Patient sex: M
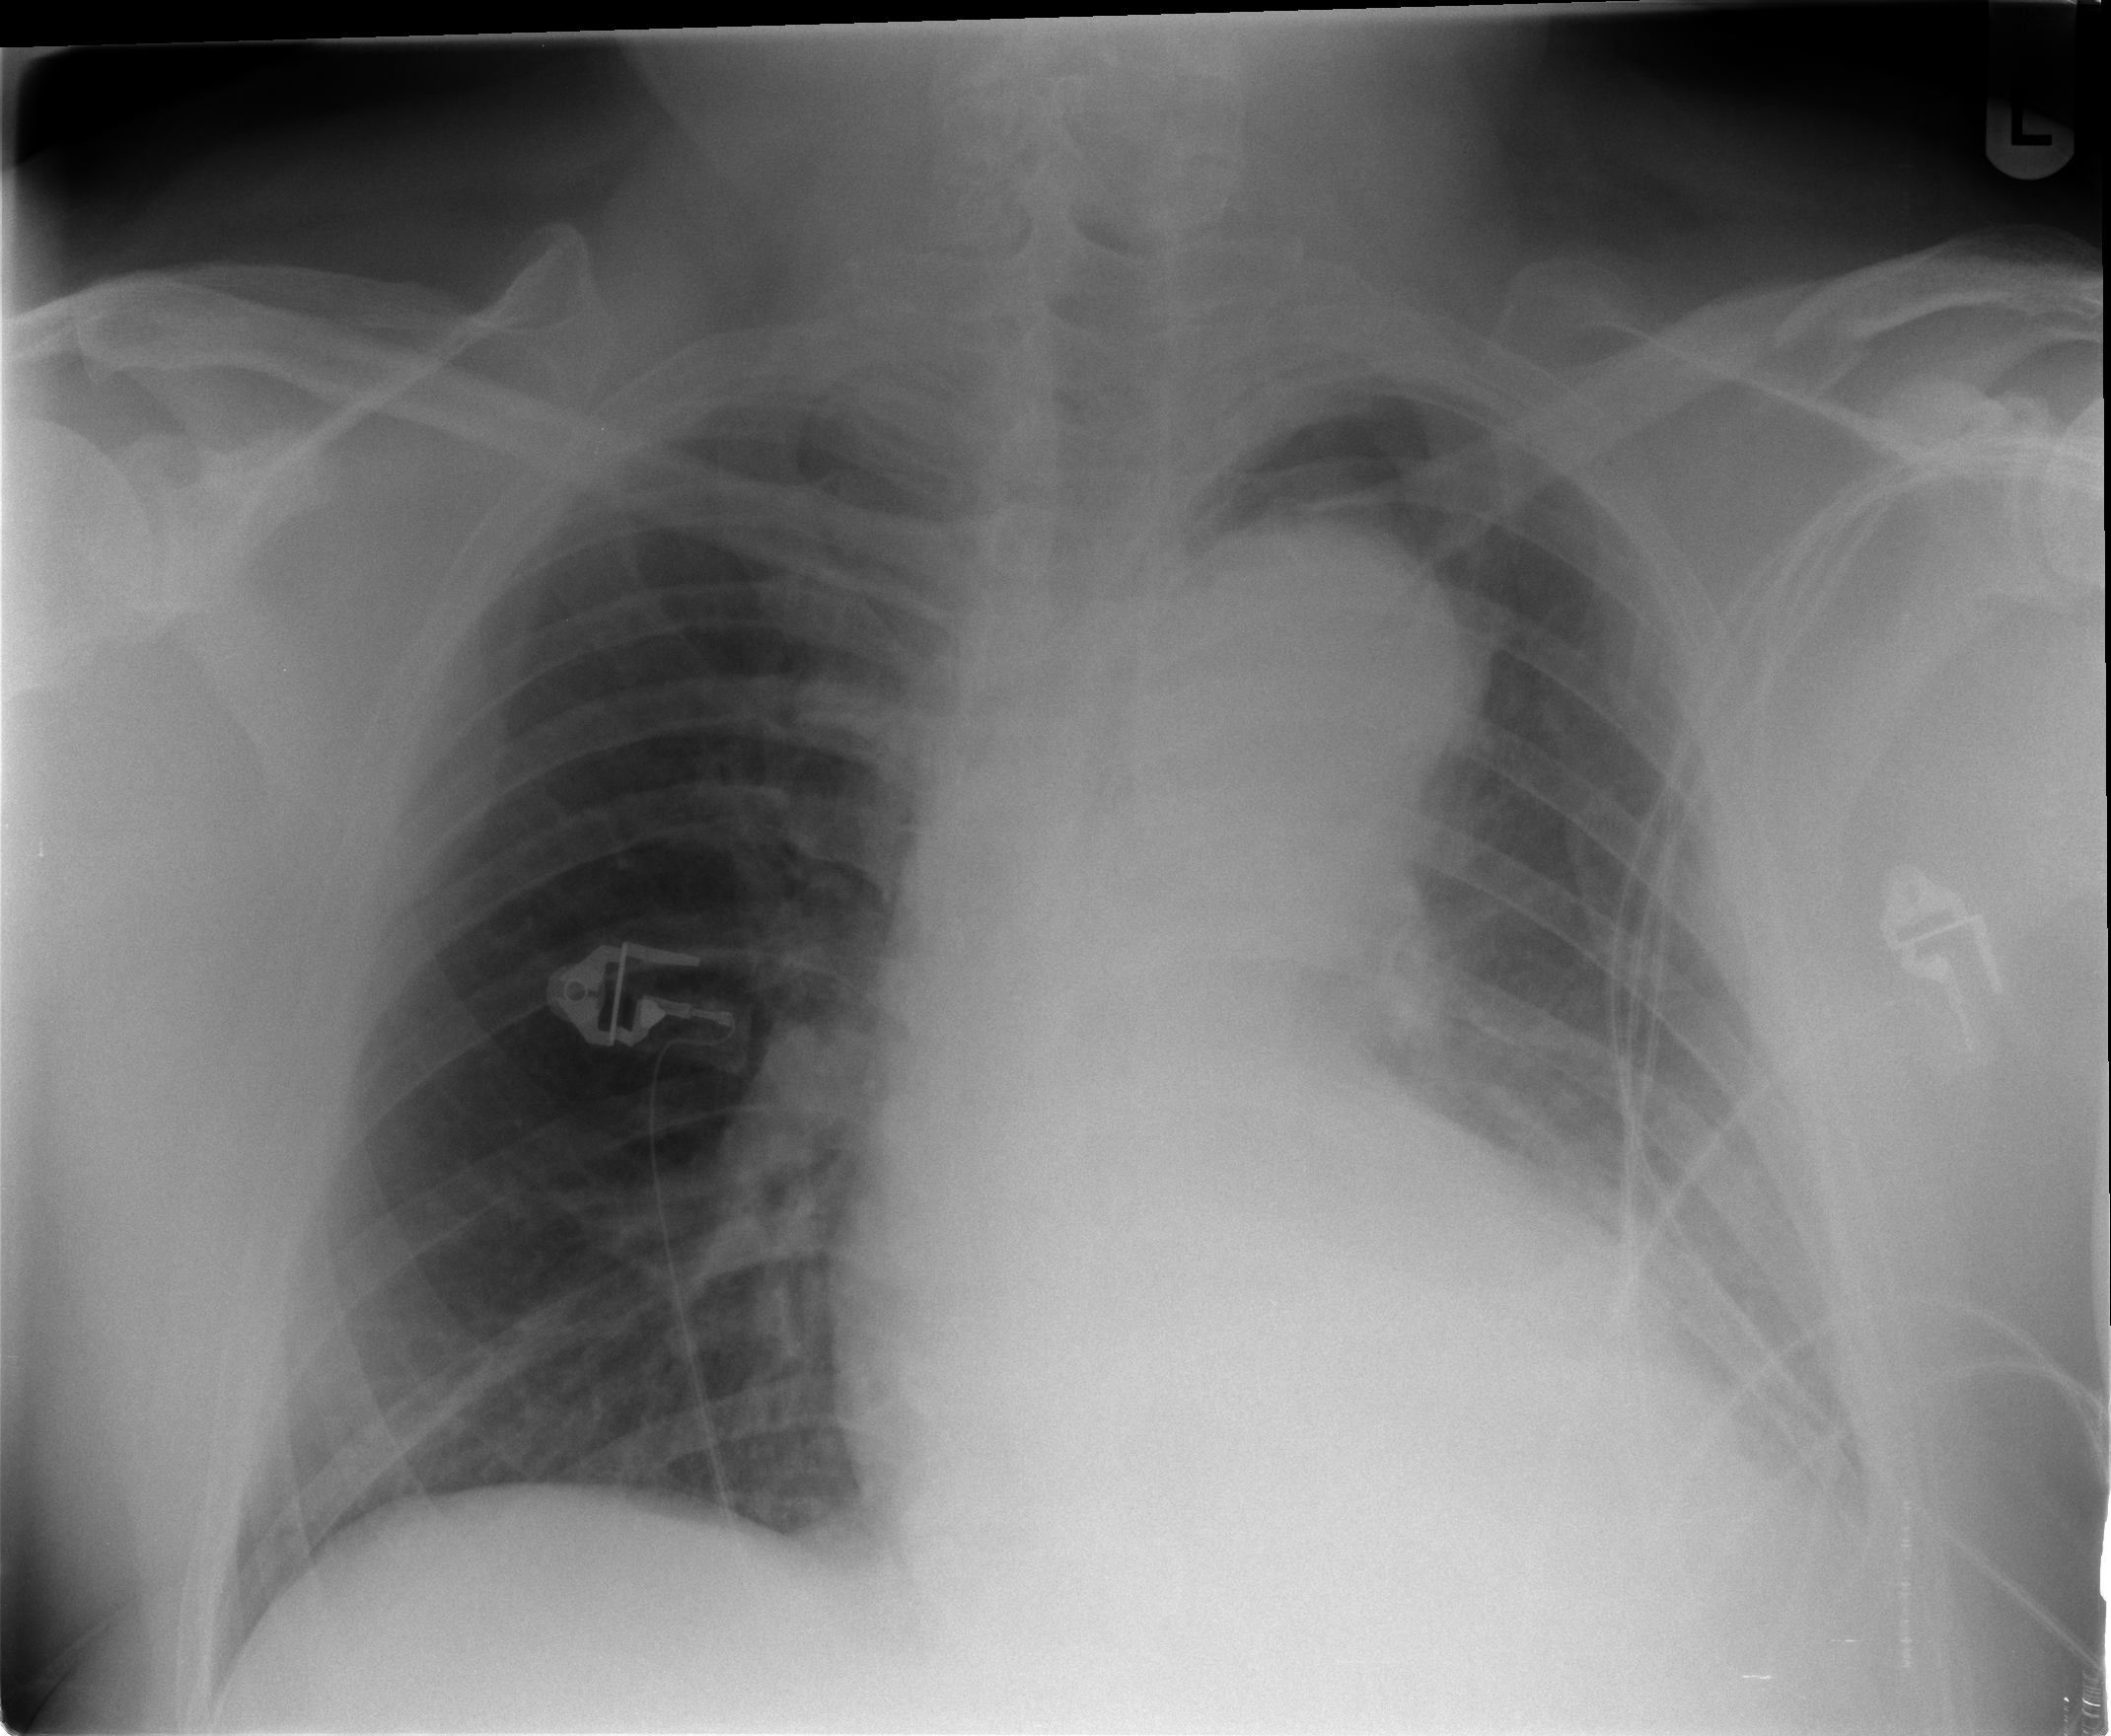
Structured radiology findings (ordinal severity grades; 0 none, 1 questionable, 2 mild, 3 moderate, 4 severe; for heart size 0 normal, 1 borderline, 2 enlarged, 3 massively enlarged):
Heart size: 2
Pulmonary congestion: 2
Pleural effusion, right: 0
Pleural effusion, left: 3
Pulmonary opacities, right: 0
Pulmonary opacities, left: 0
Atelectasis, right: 0
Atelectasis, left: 2